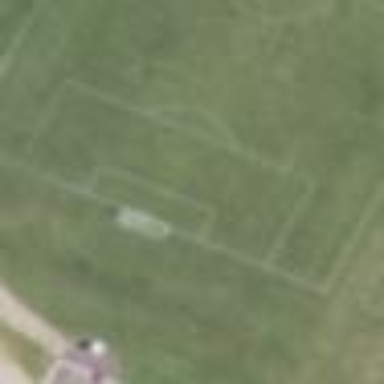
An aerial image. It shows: Soccer pitch for outdoor sports and leisure activities.